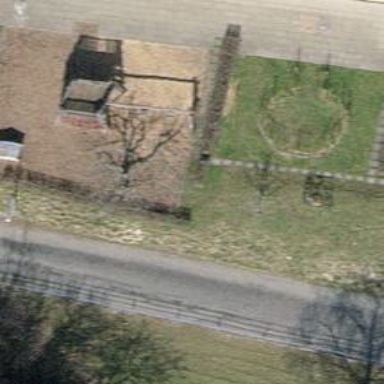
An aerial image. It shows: Hedge acting as barrier.